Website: bh-photo
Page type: account-selection
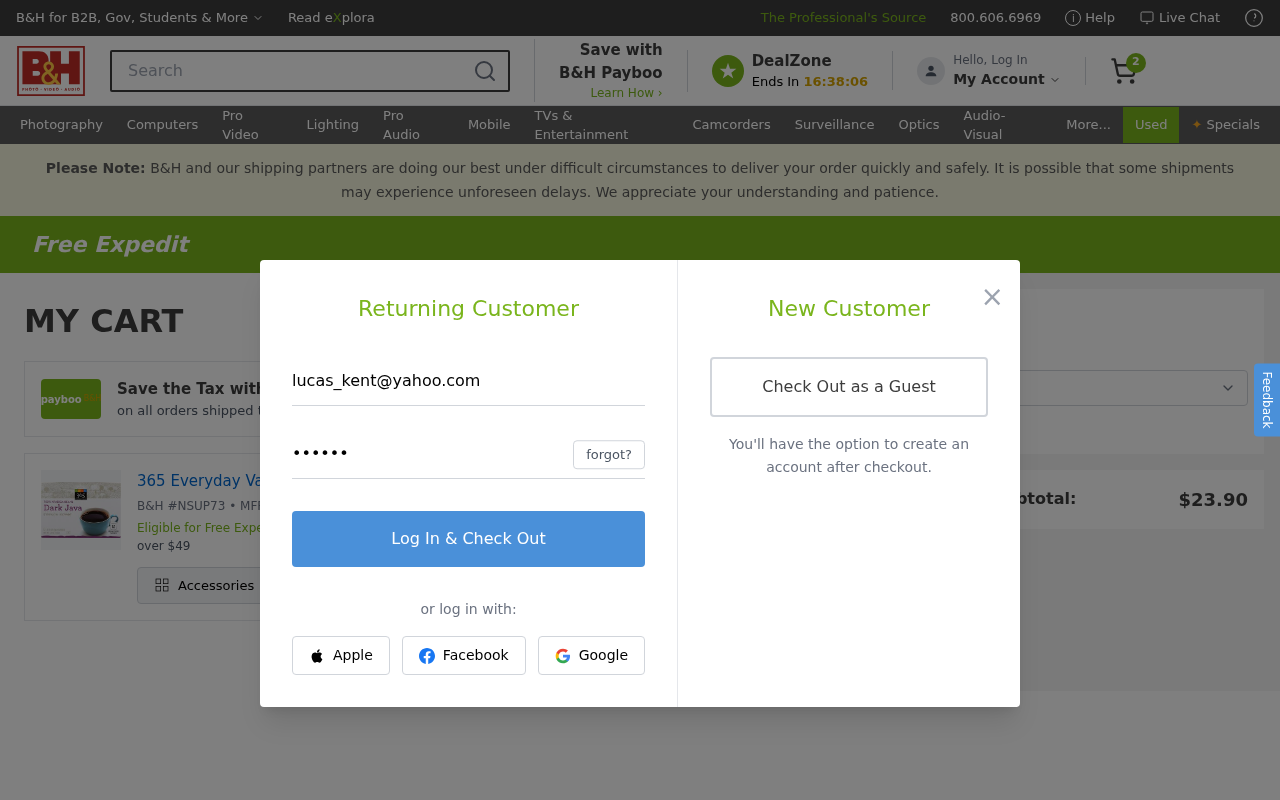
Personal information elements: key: PII_EMAIL
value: lucas_kent@yahoo.com
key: PII_POSTCODE
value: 17992
Product elements: key: PRODUCT1_NAME
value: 365 Everyday Value, Dark Java Coffee Capsules, 12 ct
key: PRODUCT1_QUANTITY
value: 2
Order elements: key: ORDER_NUM_ITEMS
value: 2
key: ORDER_SUBTOTAL
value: $23.90
Search elements: key: HEADER_SEARCH
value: Search
Other elements: key: BH_ITEM_NUMBER
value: NSUP73
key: MFR_NUMBER
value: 91174K